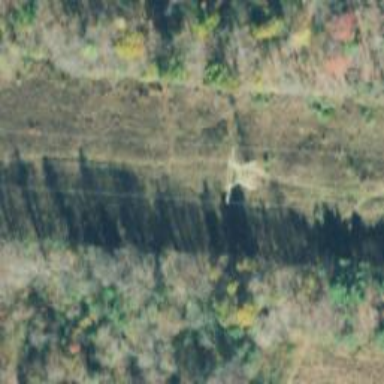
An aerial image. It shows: Lattice structure tower used for power distribution.